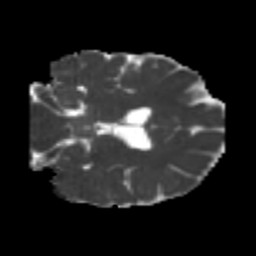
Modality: MD
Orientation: coronal
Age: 26
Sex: male
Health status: healthy
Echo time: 0.074 s